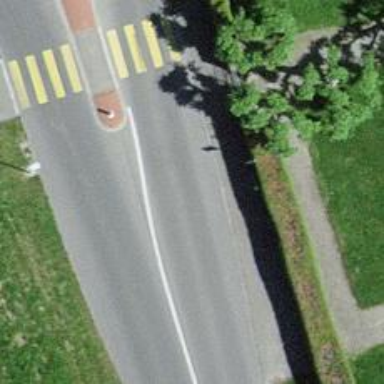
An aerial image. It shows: Bus stop with platform for public transport.